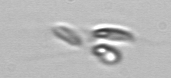
Label: Dinobryon